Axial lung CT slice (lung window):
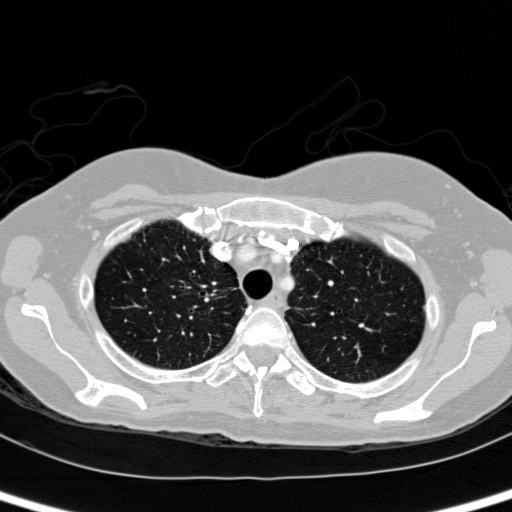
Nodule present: no